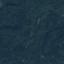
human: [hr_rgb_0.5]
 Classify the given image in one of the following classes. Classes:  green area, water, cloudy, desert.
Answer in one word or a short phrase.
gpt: green area